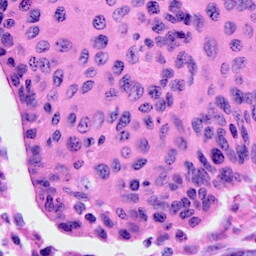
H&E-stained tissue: Cervix